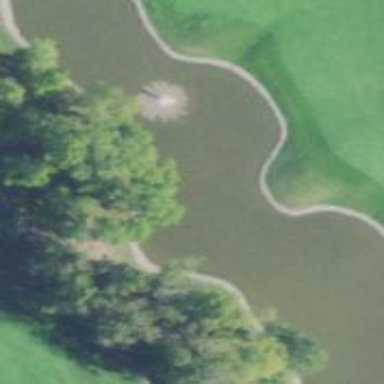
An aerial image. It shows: Water hazard on golf course. The hazard is natural water feature.